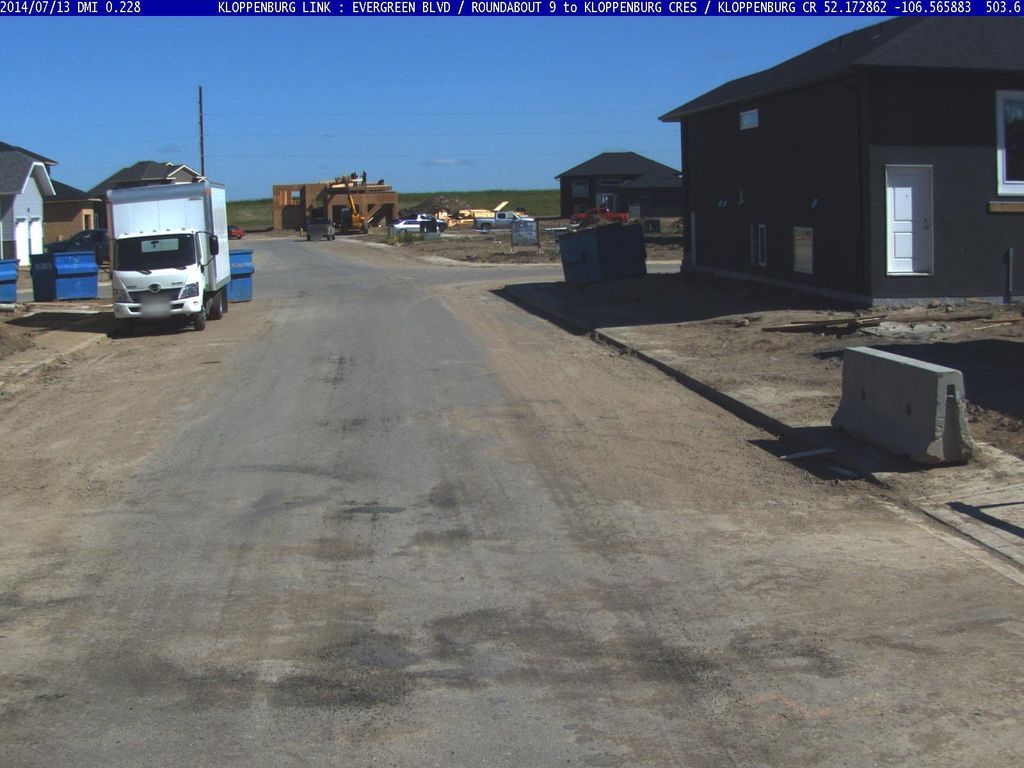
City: saskatoon